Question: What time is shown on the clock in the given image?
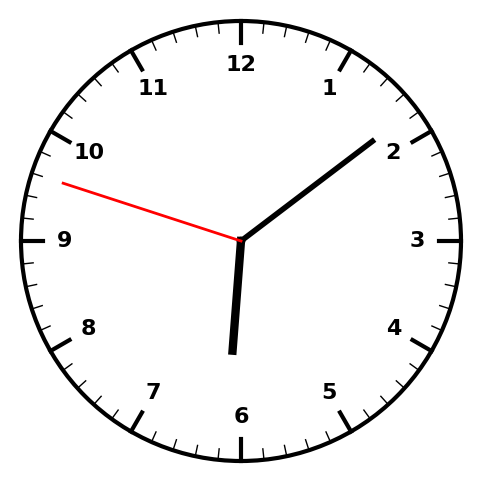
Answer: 06:08:48